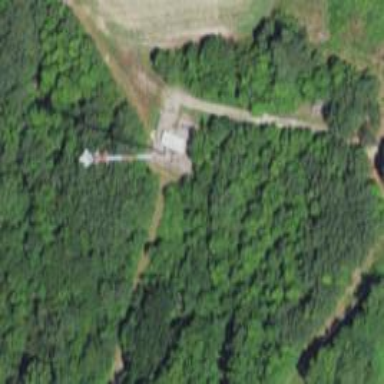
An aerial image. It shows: Mast structure.